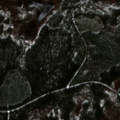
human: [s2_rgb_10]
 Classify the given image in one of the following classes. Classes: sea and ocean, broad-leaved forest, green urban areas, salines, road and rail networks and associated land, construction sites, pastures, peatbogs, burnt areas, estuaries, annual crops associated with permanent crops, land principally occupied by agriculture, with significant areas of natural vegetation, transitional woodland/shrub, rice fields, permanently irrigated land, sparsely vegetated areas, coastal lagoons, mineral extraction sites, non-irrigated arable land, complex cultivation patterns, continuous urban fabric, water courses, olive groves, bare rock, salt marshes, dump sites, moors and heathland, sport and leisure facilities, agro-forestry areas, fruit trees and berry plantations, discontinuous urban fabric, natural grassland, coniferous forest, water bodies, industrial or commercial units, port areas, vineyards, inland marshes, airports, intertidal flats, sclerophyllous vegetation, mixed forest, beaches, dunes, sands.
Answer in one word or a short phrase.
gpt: coniferous forest